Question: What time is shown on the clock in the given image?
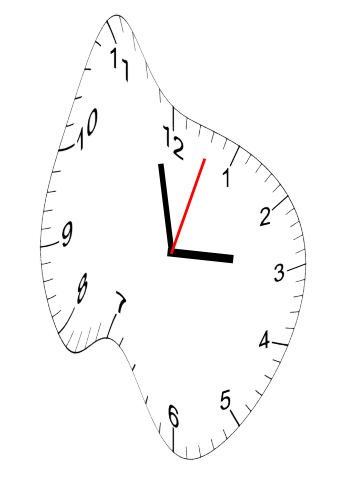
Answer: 02:58:03